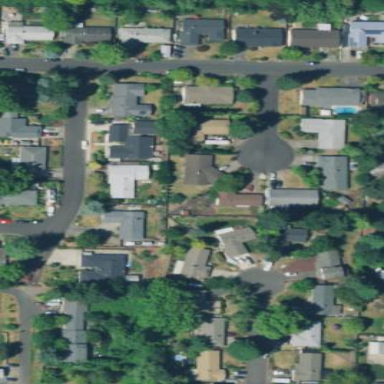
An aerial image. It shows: This residential area consists of single-family homes.